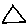
Label: triangle